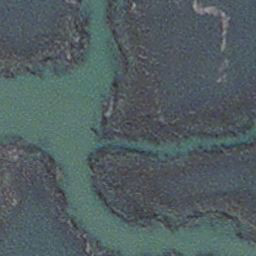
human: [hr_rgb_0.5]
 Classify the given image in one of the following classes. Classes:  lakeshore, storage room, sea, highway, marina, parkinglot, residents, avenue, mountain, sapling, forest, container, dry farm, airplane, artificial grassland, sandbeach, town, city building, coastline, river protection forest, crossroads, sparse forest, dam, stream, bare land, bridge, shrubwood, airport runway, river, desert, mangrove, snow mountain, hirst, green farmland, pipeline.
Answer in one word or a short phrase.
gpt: stream